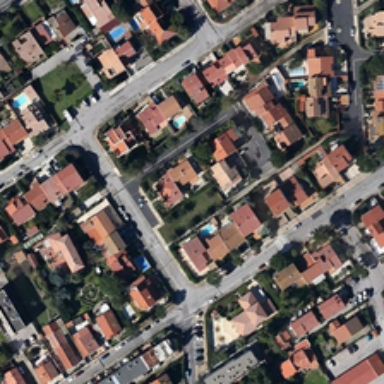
Many cars are parked in front of the house .